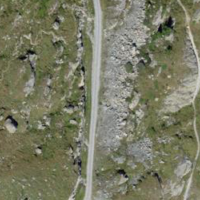
EUNIS habitat code: 26
Species observed at this site:
Aster alpinus
Lysandra coridon
Ajuga reptans
Chamaenerion fleischeri
Oenanthe oenanthe
Salix glaucosericea
Saxifraga aizoides
Doronicum grandiflorum
Tichodroma muraria
Hieracium villosum